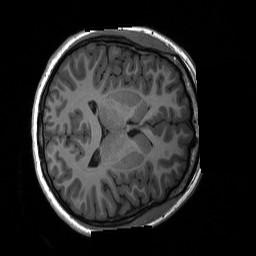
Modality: T1w
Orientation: axial
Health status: ill
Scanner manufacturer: siemens
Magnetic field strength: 3 T
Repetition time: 2.3 s
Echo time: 0.00226 s